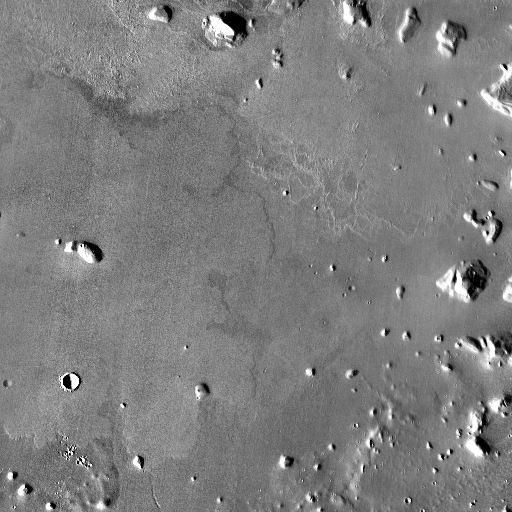
Crater classes present: Background, Other, Buried, Secondary